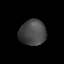
Tissue: lung
Cell type: Others
Senescence score: 0.2009
Nuclear area (px): 657
Mean DAPI intensity: 72.32